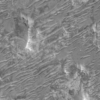
Label: not_dusty